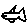
Label: fish